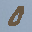
Label: 0